Question: I refer to this cursor:

I was searching and I found that for Mozila Firefox it's simple, just by add 'cursor: -moz-grab' to the 'css'. And for others browsers it's required to import an '.cur' file and even using 'JavaScript'.
But for other browsers What is a good way to use that cursor without using JavaScript?
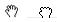
Answer: You could do something like this.
'''
div {
width: 100px;
height: 100px;
background: tan;
}
div:hover {
cursor: grab;
cursor: -webkit-grab;
}
div:active {
cursor: grabbing;
cursor: -webkit-grabbing;
}
'''
'''
<div></div>
'''